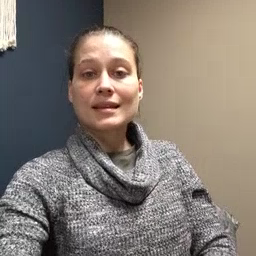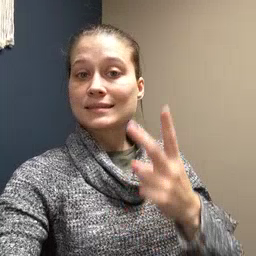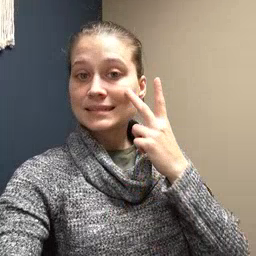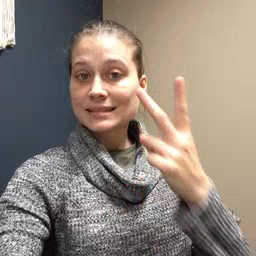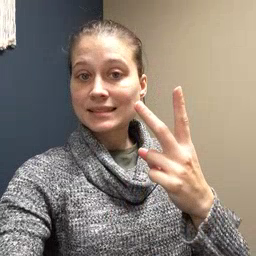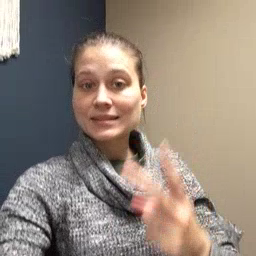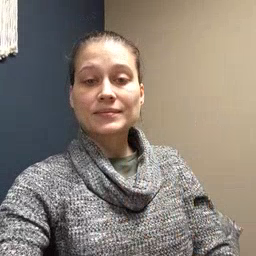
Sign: see